Question: I am creating a piano app in android studio:

I have an on click listener for my play button which when pressed is supposed to make the record and play buttons invisible and the stop button visible while the recorded sounds are playing.
'''
mBtn_Play.setOnClickListener(new View.OnClickListener()
{
@Override
public void onClick(View v)
{
mRecordingState = "Playing";
switchButtonVisibility();
for (final int sound: mListRecordedSounds )
{
if (mRecordingState == "Ready")
{//break out of loop when stop button is pressed
break;
}
else {
mSoundPool.play(sound, 1,1,1,0,1);
try
{
Thread.sleep(500);
}
catch (InterruptedException e)
{
e.printStackTrace();
}
}
}
}
});
}
'''
'''
private void switchButtonVisibility()
{
if (mRecordingState != "Ready")
{
mBtn_Stop.setVisibility(View.VISIBLE);
mBtn_Record.setVisibility(View.GONE);
mBtn_Play.setVisibility(View.GONE);
}
else
{
mBtn_Stop.setVisibility(View.GONE);
mBtn_Record.setVisibility(View.VISIBLE);
mBtn_Play.setVisibility(View.VISIBLE);
}
}
'''
'''
mBtn_Record.setOnClickListener(new View.OnClickListener()
{
@Override
public void onClick(View v)
{
mListRecordedSounds.clear();
mRecordingState = "Recording";
switchButtonVisibility();
}
});
mBtn_Stop.setOnClickListener(new View.OnClickListener()
{
@Override
public void onClick(View v)
{
mRecordingState = "Ready";
switchButtonVisibility();
}
});
'''
For some strange reason it is executing the 'for' loop first and playing the sounds before the 'switchButtonVisibility();' method changes which buttons are visible. This does not seem to make any sense as the method is above the loop. Is there any way to set it so the button visibility is changed first before the
loop is executed and the sounds are played?
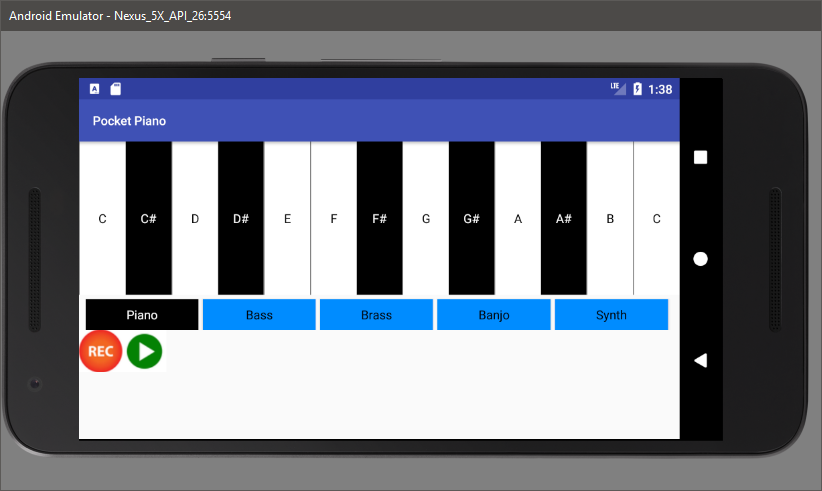
Answer: Delay the execution, posting an event on the view. This will ensure, that the action would be performed as soon as the view is updated:
'''
@Override
public void onClick(View v) {
mRecordingState = "Playing";
switchButtonVisibility();
mBtn_Play.post(new Runnable() {
@Override
public void run() {
for (final int sound : mListRecordedSounds ) {
// play the sound here
...
}
}
});
}
'''